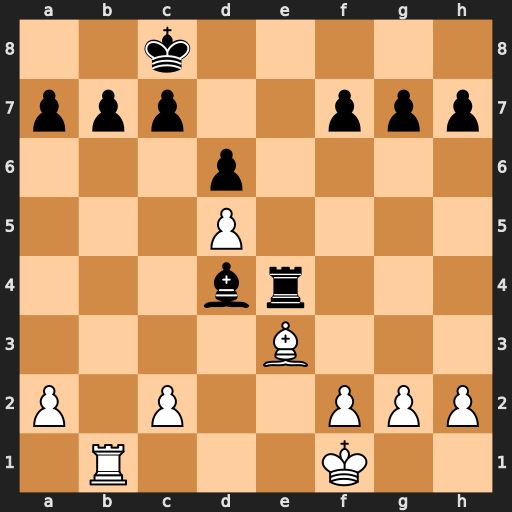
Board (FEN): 2k5/ppp2ppp/3p4/3P4/3br3/4B3/P1P2PPP/1R3K2
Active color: w
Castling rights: -
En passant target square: -
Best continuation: Rb4 Rxe3 fxe3